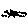
Label: fish